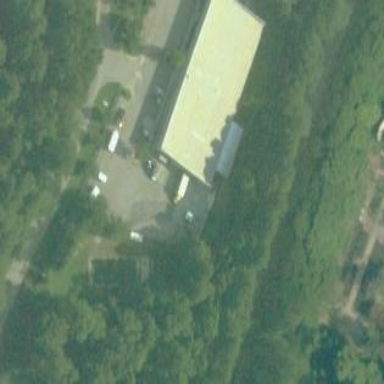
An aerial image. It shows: Commercial building.